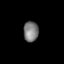
Tissue: lung
Cell type: Pericytes
Senescence score: 0.569
Nuclear area (px): 298
Mean DAPI intensity: 124.131